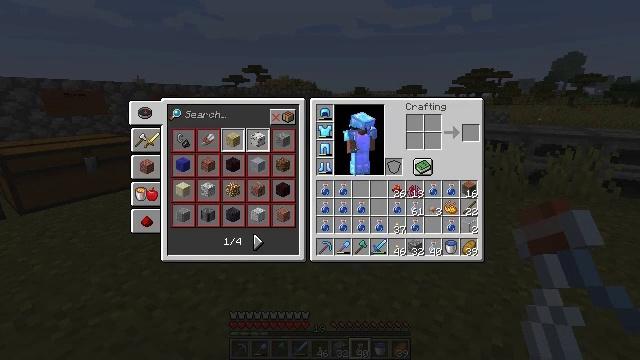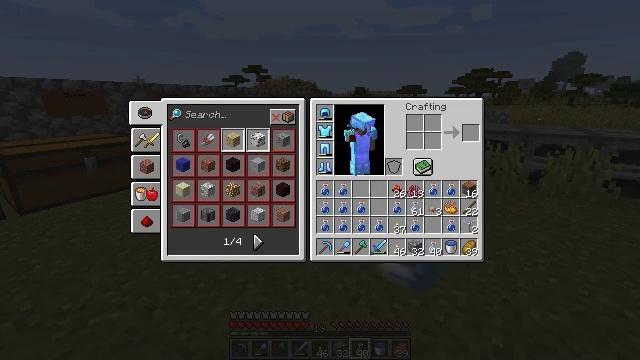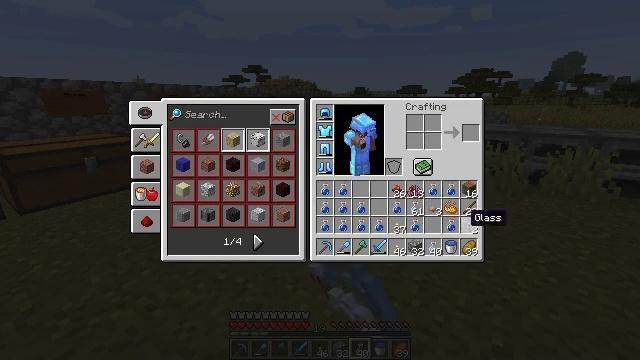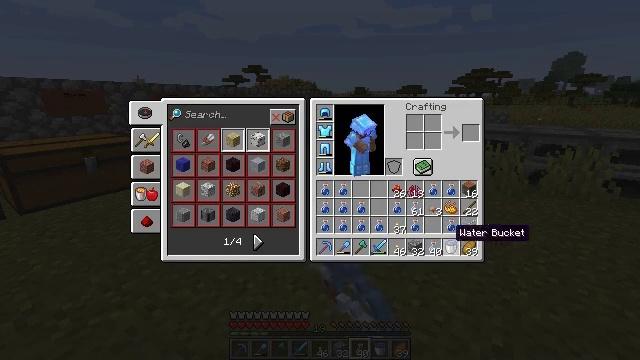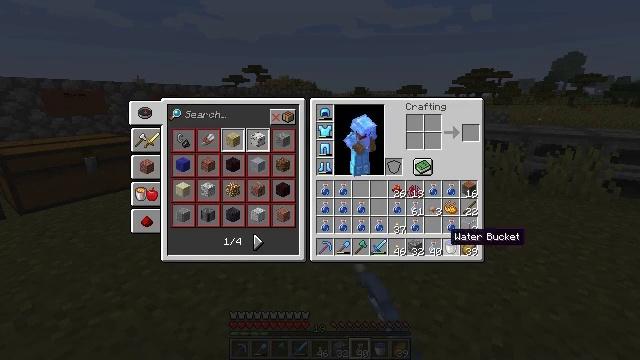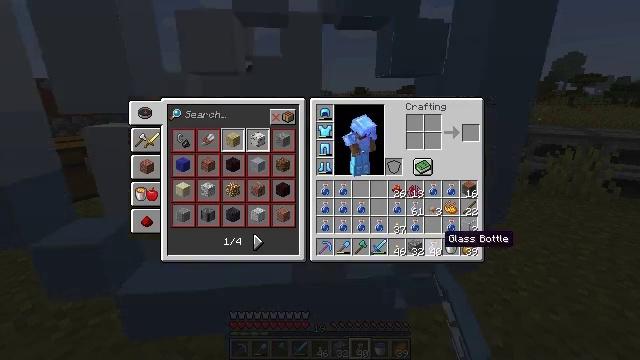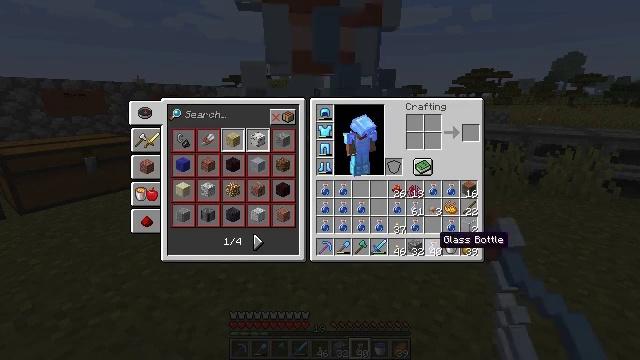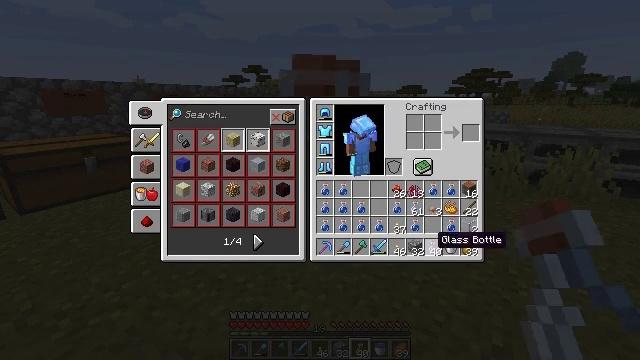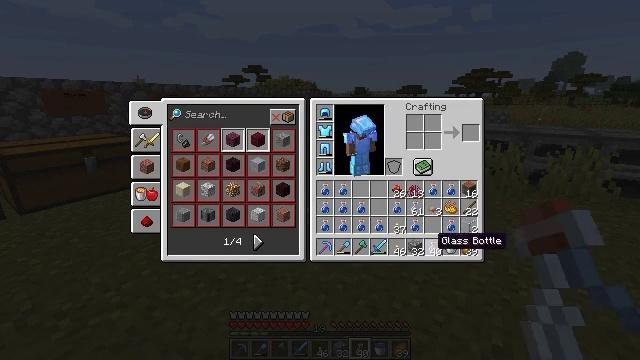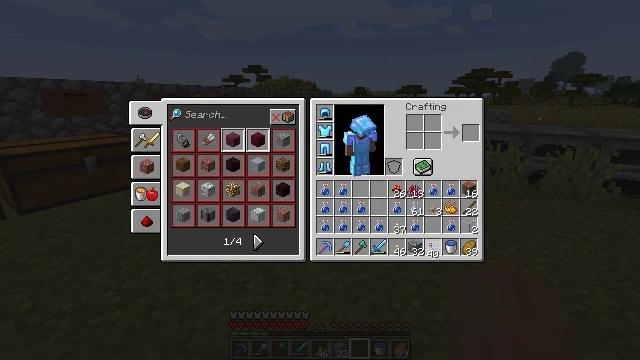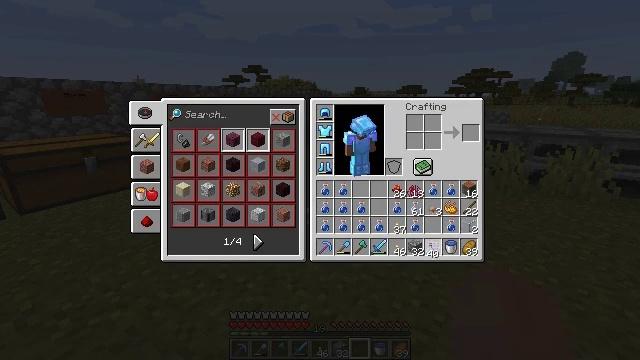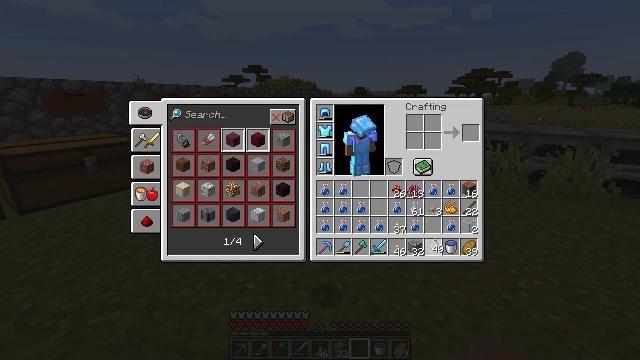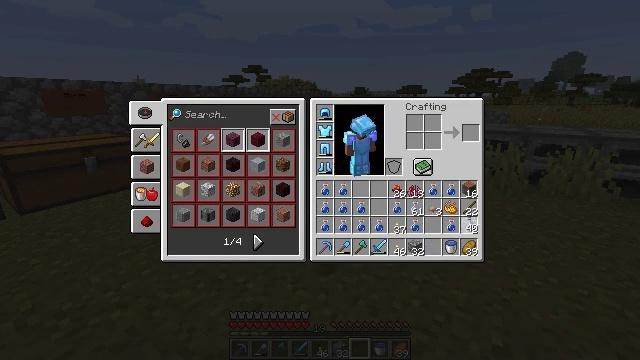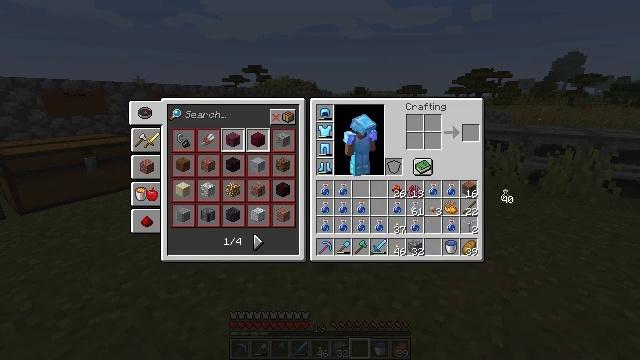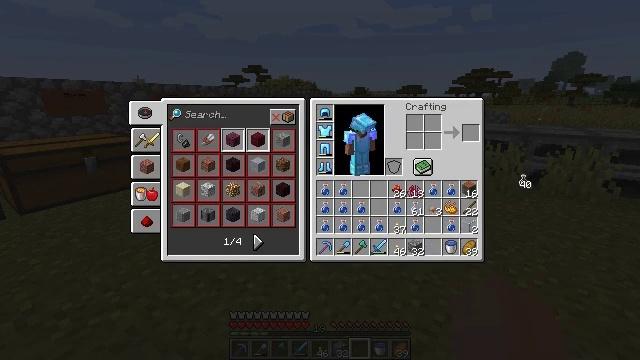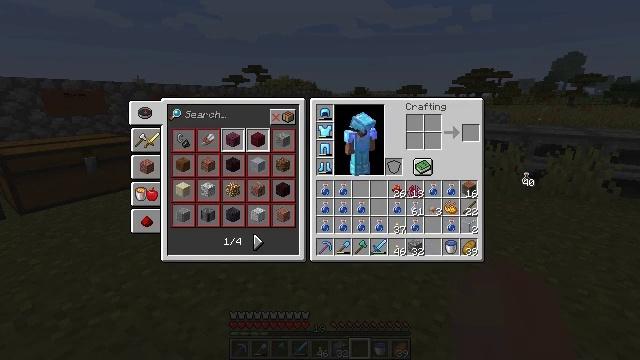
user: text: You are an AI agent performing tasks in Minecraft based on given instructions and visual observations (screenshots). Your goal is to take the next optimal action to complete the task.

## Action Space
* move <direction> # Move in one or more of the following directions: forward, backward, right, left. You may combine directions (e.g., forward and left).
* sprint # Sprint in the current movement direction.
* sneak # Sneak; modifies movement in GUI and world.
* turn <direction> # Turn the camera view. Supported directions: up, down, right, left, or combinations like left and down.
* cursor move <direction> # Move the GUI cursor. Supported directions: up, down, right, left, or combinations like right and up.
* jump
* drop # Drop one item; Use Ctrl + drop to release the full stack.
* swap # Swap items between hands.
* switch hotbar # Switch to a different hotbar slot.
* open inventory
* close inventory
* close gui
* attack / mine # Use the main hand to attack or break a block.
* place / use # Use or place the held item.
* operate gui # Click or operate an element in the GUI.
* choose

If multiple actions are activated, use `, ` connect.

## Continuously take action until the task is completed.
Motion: motion action
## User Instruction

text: Drop a glass bottle.
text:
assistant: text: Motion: cursor move left and down
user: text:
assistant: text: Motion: cursor move left and down
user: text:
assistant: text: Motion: cursor move left and down
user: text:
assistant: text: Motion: no_op
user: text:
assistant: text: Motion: no_op
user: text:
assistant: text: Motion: no_op
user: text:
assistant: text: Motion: no_op
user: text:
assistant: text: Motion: no_op
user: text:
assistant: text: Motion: operate gui
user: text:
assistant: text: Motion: operate gui
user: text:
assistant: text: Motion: operate gui
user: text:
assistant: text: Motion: cursor move right and up
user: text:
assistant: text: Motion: cursor move right and up
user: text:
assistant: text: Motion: cursor move right and up
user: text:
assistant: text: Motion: operate gui
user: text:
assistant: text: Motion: operate gui
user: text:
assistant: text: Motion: operate gui
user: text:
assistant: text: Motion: no_op
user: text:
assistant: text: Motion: no_op
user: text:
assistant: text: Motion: no_op
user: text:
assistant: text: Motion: no_op
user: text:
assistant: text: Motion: no_op
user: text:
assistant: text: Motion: no_op